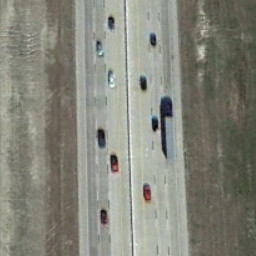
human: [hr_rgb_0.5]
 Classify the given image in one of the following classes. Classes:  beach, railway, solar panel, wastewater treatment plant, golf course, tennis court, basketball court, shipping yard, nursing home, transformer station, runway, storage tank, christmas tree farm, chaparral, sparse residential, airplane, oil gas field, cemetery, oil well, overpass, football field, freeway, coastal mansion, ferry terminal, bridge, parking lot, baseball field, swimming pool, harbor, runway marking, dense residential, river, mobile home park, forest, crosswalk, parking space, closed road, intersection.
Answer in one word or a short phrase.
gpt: freeway